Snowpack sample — Loveland Pass, Silver Plume, Colorado, USA (1/12/25, 11:40 AM MST)
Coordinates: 39.66, -105.88
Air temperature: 7 °F
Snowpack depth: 140 cm
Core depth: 10 cm
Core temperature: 41 °F
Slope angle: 11°, slope face: 30°
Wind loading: high
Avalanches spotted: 2
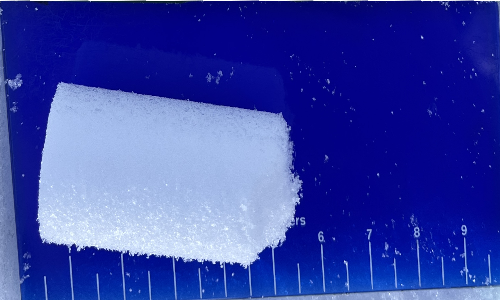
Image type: core
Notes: Pilot using slightly modified coring method that took too large segment for snow profile picturing, advised not to use in higher level models. Two avalanche on south face nearby, partially cloudy with light snow in the last 24 hours. Lots of wind loading on eastern features.